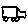
Label: car